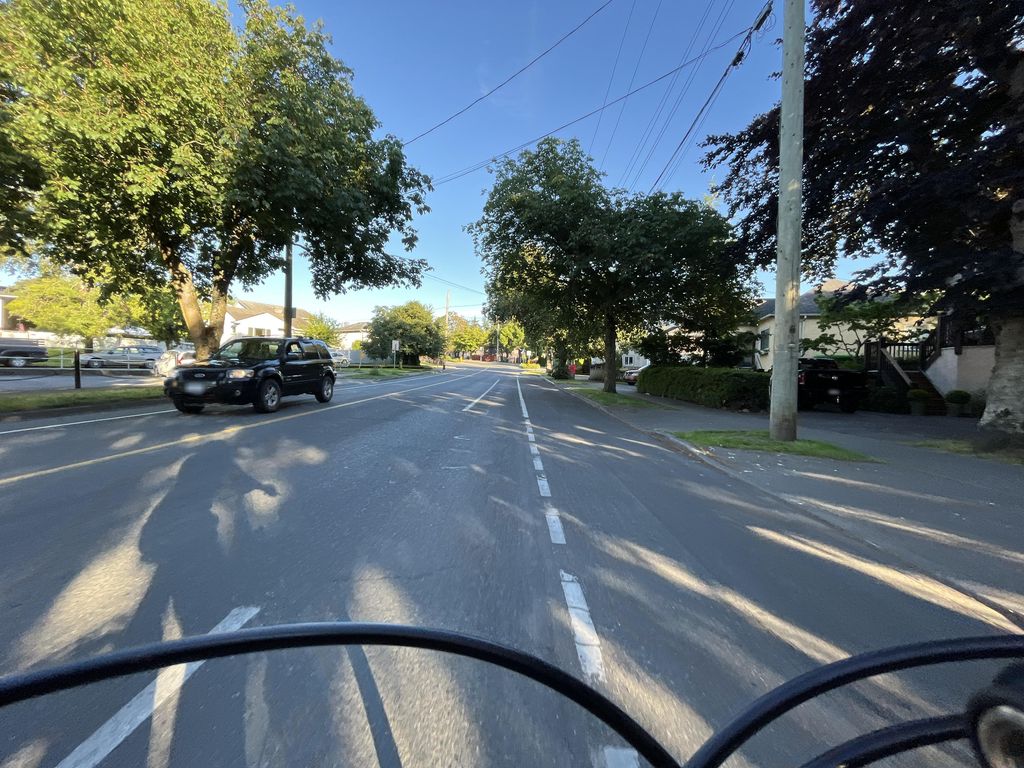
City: victoria